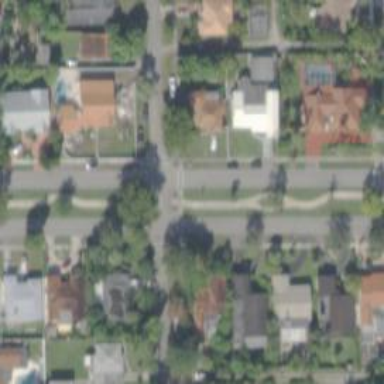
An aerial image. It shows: Marked crossing for cyclists on cycleway.